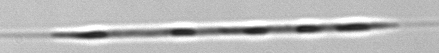
Label: Rhizosolenia